Interaction volume radius: 10 \u00c5
Interaction volume height: 30 \u00c5
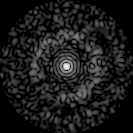
Disorder parameter: 0.8316